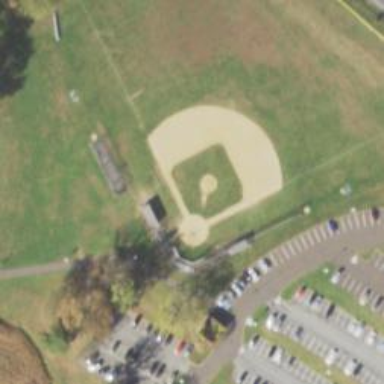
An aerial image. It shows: Baseball pitch for leisure land.